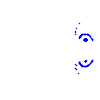
Particle: proton